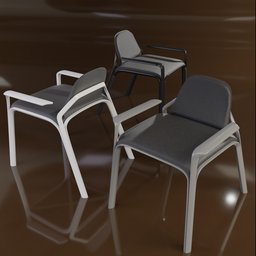
Label: furniture